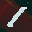
Label: 1